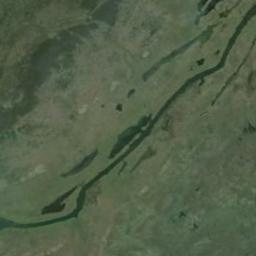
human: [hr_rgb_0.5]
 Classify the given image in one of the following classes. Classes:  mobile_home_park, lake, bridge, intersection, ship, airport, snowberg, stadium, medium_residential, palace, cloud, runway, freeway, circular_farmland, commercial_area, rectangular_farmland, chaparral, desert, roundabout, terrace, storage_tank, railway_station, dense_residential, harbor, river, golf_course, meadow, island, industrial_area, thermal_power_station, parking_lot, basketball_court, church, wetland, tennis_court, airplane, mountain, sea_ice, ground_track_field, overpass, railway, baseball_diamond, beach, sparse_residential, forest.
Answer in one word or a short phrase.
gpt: river